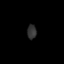
Tissue: lung
Cell type: Epithelial cells
Senescence score: 0.2184
Nuclear area (px): 132
Mean DAPI intensity: 49.129